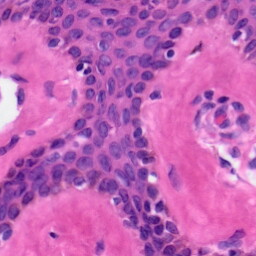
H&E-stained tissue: Skin